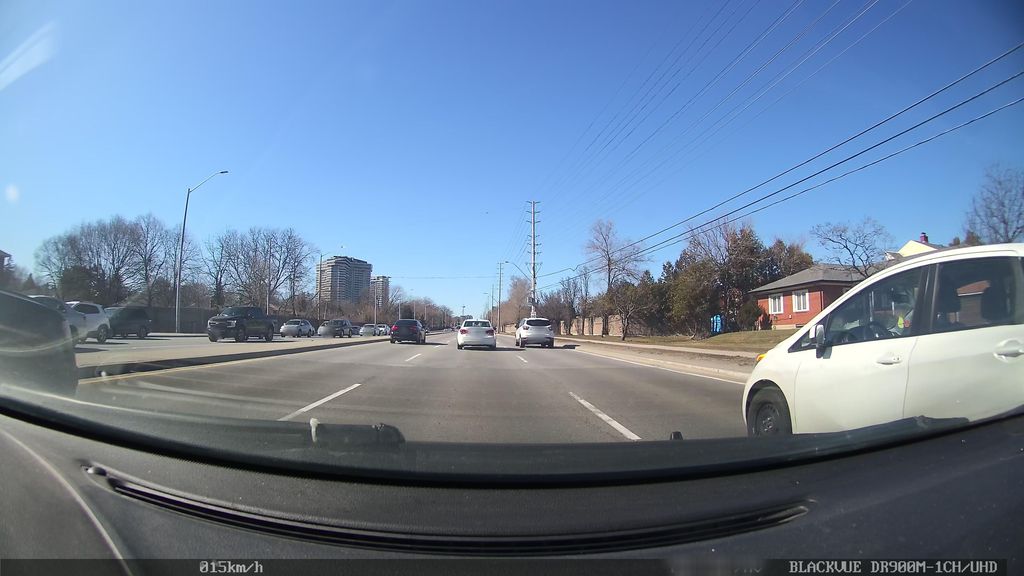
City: toronto